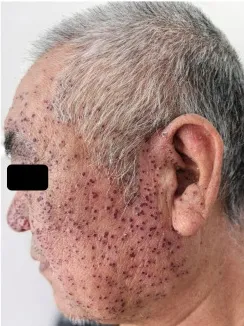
After four days of antiviral treatment with acyclovir, scabs formation at the site of vesicles and facial edema subsided (A-C).
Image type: medical_photograph (skin_photograph)